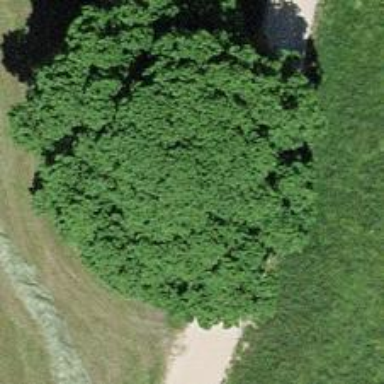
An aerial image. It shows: Broadleaved tree with lush foliage.